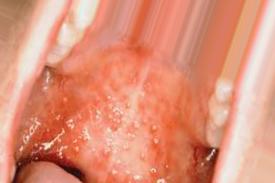
Condition: Mouth Ulcer